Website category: auto
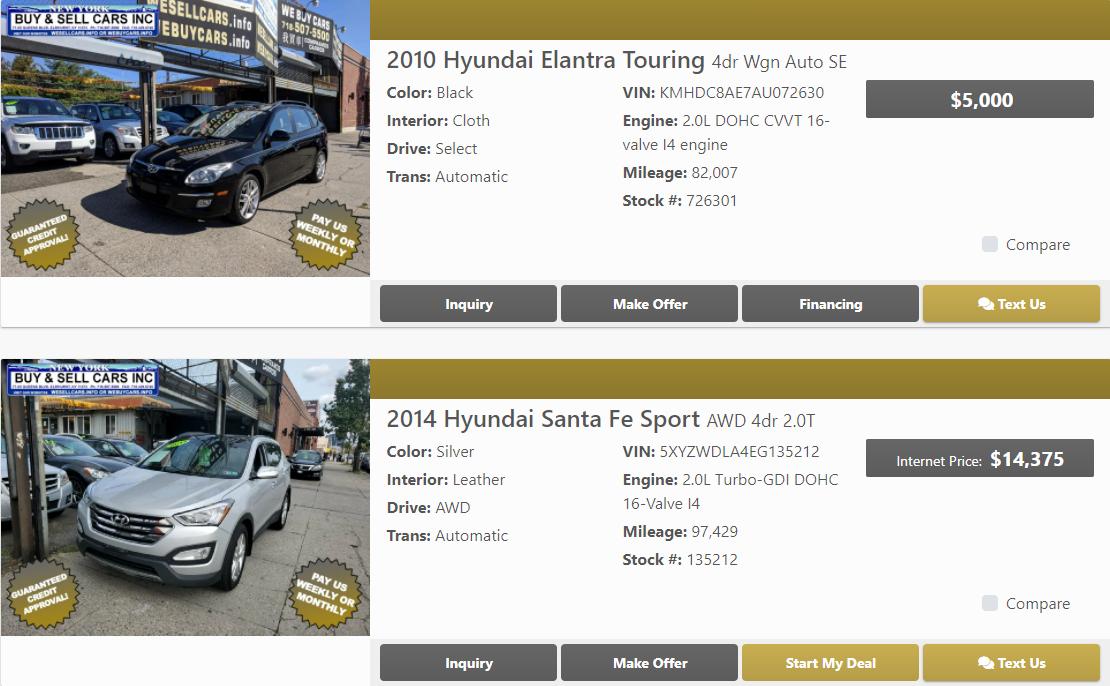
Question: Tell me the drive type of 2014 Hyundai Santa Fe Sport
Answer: AWD

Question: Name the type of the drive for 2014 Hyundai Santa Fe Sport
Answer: AWD

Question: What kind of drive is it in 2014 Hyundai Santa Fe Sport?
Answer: AWD

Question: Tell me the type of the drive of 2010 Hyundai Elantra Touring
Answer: Select

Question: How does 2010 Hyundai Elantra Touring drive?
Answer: Select

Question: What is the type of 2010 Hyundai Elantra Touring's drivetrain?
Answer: Select

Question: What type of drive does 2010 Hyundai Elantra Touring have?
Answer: Select

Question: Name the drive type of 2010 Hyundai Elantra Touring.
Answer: Select

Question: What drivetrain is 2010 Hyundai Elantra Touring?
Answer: Select

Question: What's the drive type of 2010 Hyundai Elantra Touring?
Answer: Select

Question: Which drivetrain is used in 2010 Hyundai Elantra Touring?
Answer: Select

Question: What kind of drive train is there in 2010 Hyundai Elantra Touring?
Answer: Select

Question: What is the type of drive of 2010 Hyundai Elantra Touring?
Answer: Select

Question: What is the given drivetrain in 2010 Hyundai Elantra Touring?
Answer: Select

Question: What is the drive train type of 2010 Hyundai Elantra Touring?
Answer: Select

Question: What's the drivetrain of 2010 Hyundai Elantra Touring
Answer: Select

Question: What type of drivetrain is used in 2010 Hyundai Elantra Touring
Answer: Select

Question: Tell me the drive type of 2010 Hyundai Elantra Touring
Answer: Select

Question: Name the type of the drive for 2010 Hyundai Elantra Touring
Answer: Select

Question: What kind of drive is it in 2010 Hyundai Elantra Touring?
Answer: Select

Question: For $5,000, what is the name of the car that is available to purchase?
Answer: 2010 Hyundai Elantra Touring

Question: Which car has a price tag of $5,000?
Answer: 2010 Hyundai Elantra Touring

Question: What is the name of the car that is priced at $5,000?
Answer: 2010 Hyundai Elantra Touring

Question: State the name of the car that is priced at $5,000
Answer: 2010 Hyundai Elantra Touring

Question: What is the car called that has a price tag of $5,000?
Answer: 2010 Hyundai Elantra Touring

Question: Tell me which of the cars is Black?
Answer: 2010 Hyundai Elantra Touring

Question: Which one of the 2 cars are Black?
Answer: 2010 Hyundai Elantra Touring

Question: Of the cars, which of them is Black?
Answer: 2010 Hyundai Elantra Touring

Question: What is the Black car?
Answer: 2010 Hyundai Elantra Touring

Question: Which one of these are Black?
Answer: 2010 Hyundai Elantra Touring

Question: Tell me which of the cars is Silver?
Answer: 2014 Hyundai Santa Fe Sport

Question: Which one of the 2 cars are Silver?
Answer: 2014 Hyundai Santa Fe Sport

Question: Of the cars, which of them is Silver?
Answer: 2014 Hyundai Santa Fe Sport

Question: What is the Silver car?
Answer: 2014 Hyundai Santa Fe Sport

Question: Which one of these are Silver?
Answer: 2014 Hyundai Santa Fe Sport

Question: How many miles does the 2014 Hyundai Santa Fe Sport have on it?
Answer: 97,429

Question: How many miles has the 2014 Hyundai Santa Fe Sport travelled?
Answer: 97,429

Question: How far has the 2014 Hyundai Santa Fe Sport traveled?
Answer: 97,429

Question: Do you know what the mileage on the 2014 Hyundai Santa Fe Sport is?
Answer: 97,429

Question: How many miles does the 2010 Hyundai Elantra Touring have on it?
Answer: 82,007

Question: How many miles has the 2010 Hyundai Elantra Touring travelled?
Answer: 82,007

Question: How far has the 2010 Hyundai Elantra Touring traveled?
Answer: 82,007

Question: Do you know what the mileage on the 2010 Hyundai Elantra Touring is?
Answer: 82,007